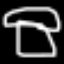
Label: mushroom